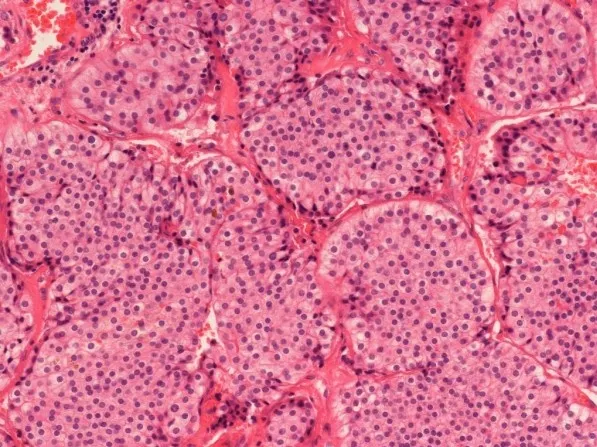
Parathyroid carcinoma x 20.
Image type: pathology (h&e)